Question: Basically I want to programmatically retrieve an image (captcha) generated by a PHP script from the projecteuler.net site, for automation purpose.

How can I do that?
Here is the code from the html source
'''
<img src="captcha/show_captcha.php" id="captcha_image" onclick="javascript:this.src='captcha/show_captcha.php?'+Math.random();" style="border:1px solid #999;" /><br />Click image for new code
'''
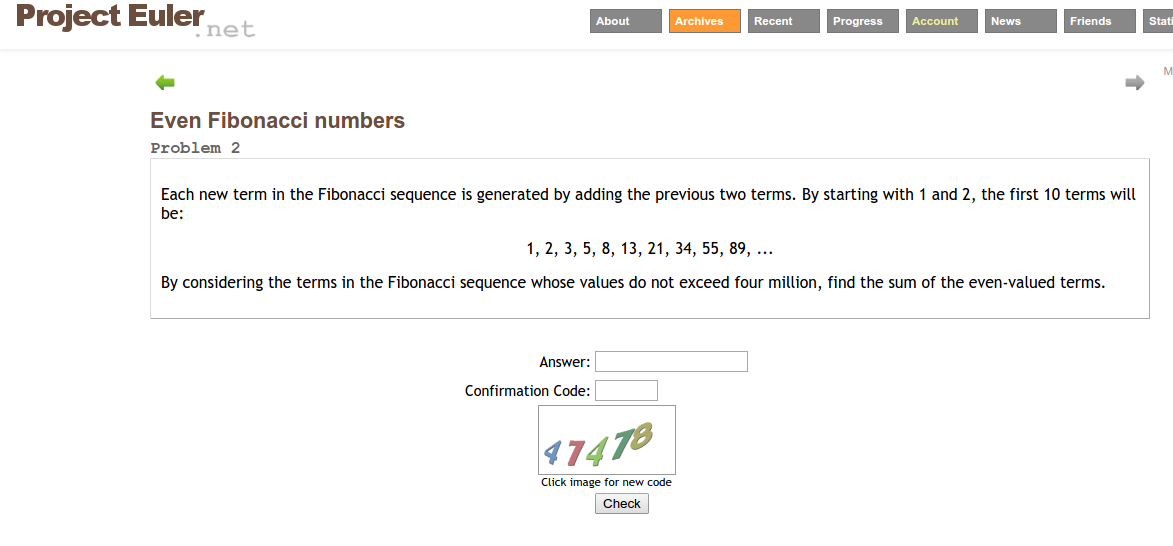
Answer: Assuming you want to do it programmatically in PHP: Use a simple web spider tool (e.g. <URL> or any other method to access the DOM and fetch the image that way.
Here is a post that offers a solution that might fit your bill:
<URL>